Brain MRI, t1w sequence, axial 2D slice.
Patient: age 31, sex M, weight 80 kg, height 1.78 m
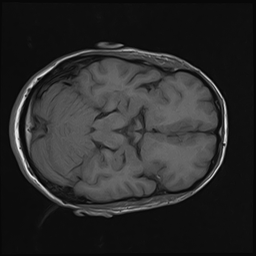